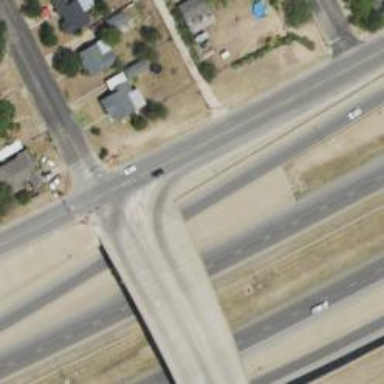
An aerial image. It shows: Secondary link road with bridge.